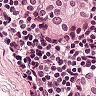
Metastatic tissue present: yes